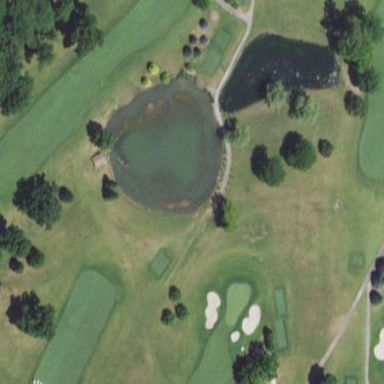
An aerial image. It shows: Water hazard on golf course.